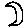
Label: moon